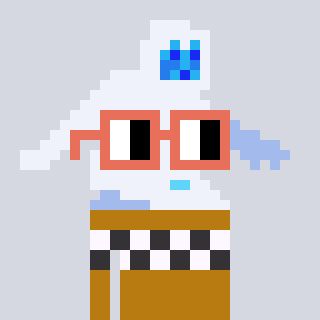
a pixel art character with square orange glasses, a yeti-shaped head and a gold-colored body on a cool background